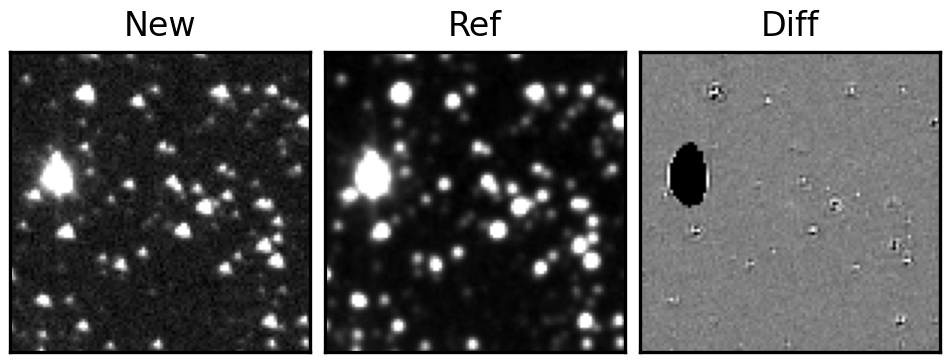
Label: real